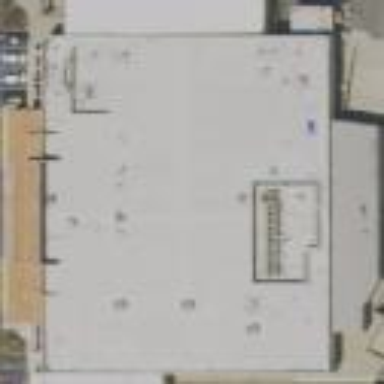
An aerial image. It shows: Supermarket building.